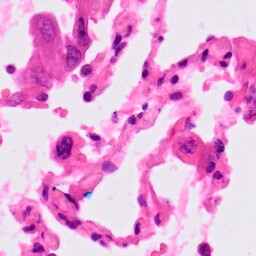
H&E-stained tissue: Lung